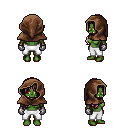
a pixel art fantasy rpg character, female body template, orc, green skin, leather shoulder armor, white pants, white blonde right-swept hairstyle, cloth hood, metal gloves, four views (front, back, left, right), 2x2 character sprite sheet, small pixel art, hard edges, no anti-aliasing